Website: home-depot
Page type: payment
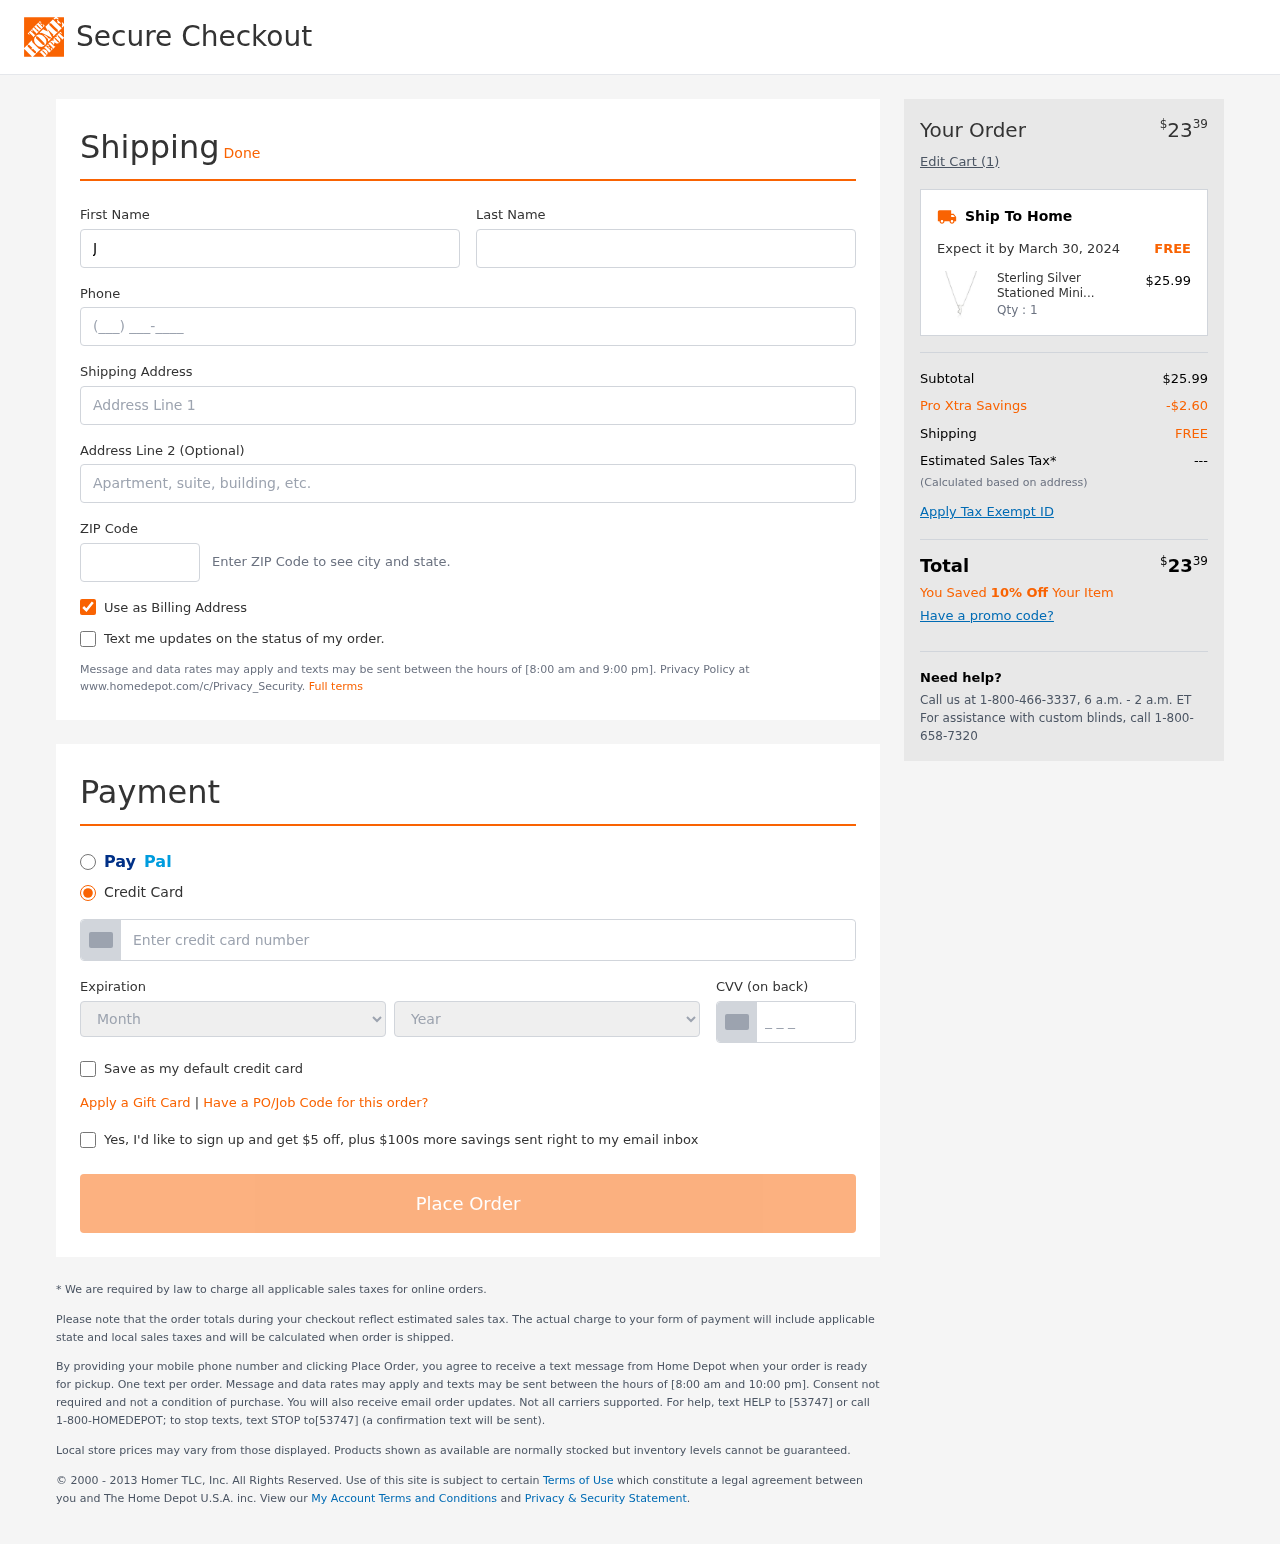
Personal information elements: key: PII_CARD_CVV
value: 250
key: PII_CARD_EXPIRY_MONTH
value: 01
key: PII_CARD_EXPIRY_YEAR
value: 30
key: PII_CARD_NUMBER
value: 6011 2186 2867 6423
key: PII_FIRSTNAME
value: Jake
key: PII_LASTNAME
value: Carter
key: PII_PHONE
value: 2305433307
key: PII_POSTCODE
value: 32491
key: PII_STREET
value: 4536 Kevin Parkway
Product elements: key: PRODUCT1_NAME
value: Sterling Silver Stationed Mini State New Jersey Pendant Necklace, 17"+2.5" Extender
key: PRODUCT1_PRICE
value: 25.99
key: PRODUCT1_QUANTITY
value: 1
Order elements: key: ORDER_TOTAL
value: $2339
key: ORDER_NUM_ITEMS
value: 1
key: ORDER_DELIVERY_DATE
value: March 30, 2024
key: ORDER_SUBTOTAL
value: $25.99
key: ORDER_DISCOUNT
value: -$2.60
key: ORDER_SHIPPING_COST
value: FREE